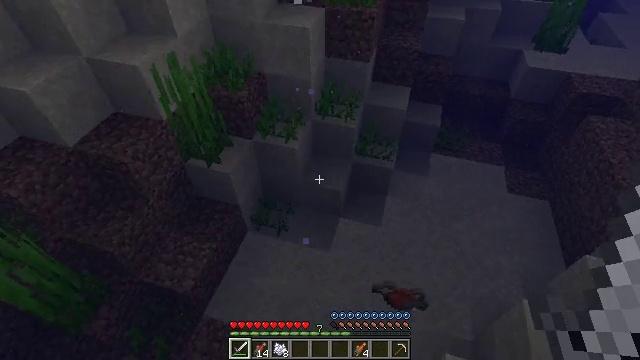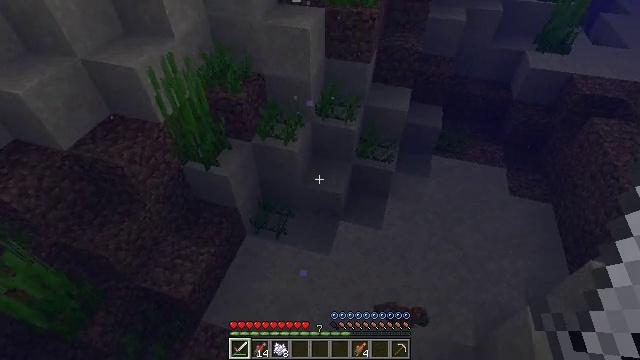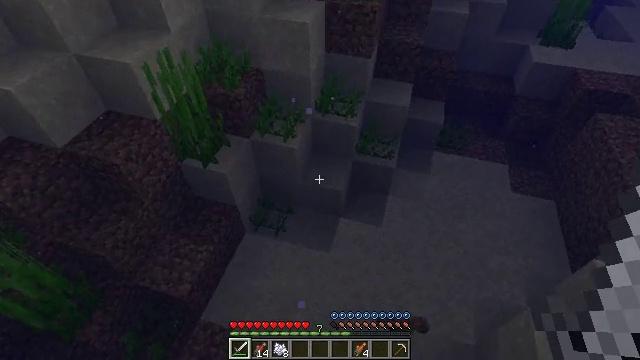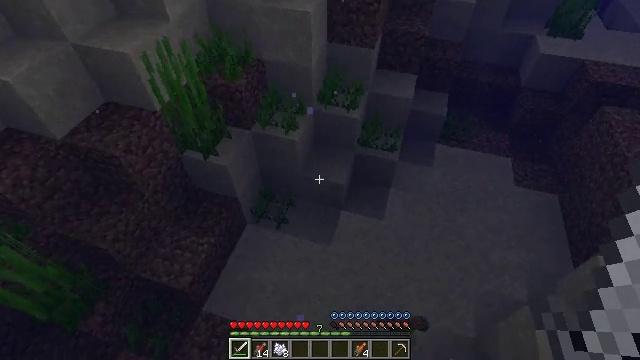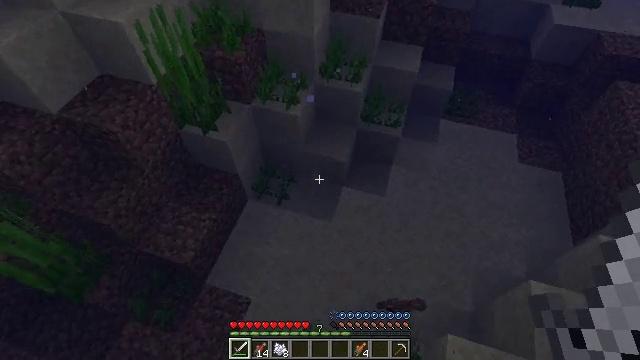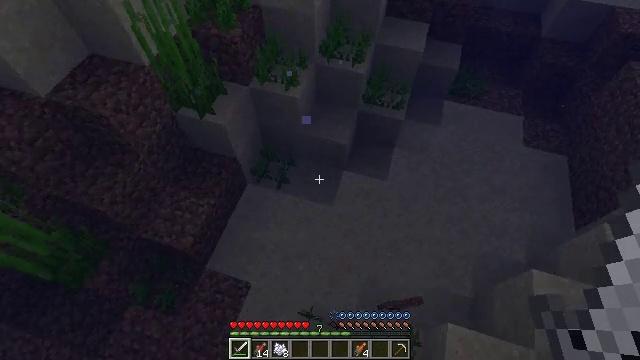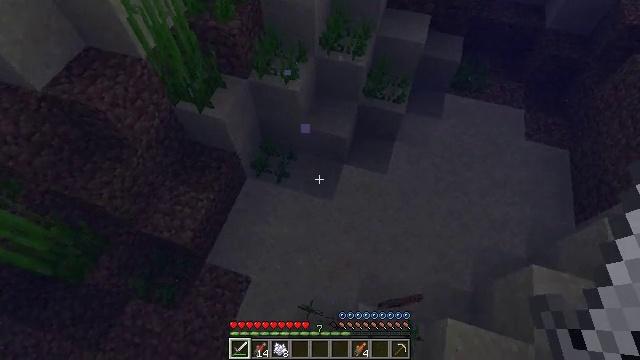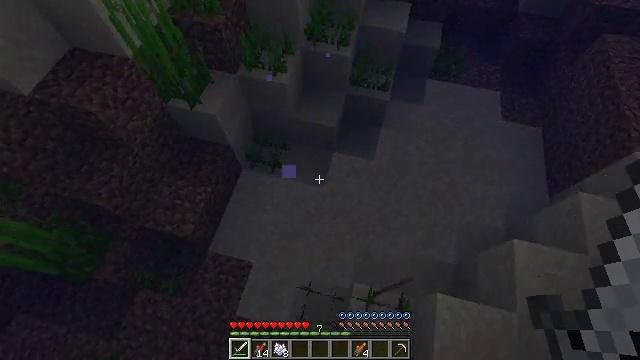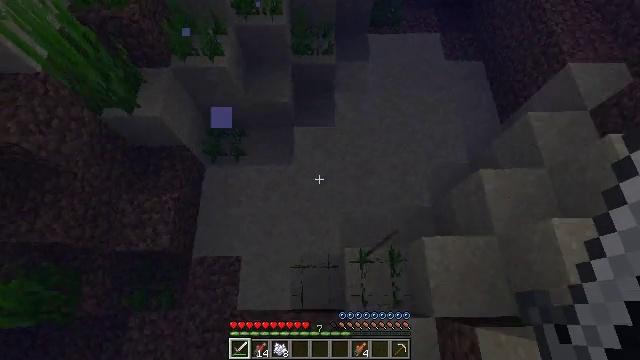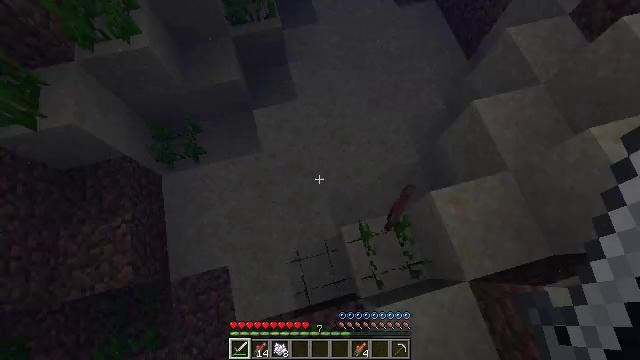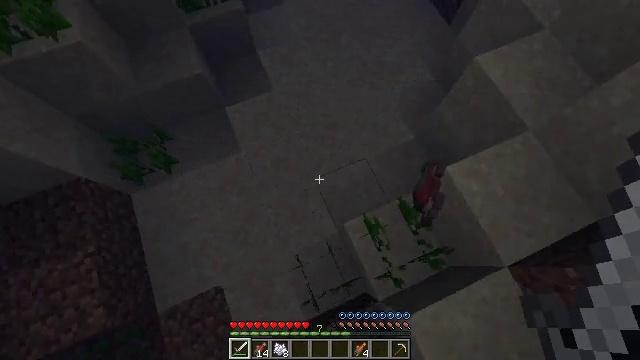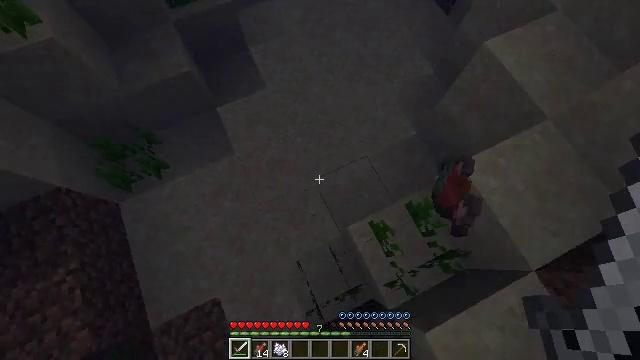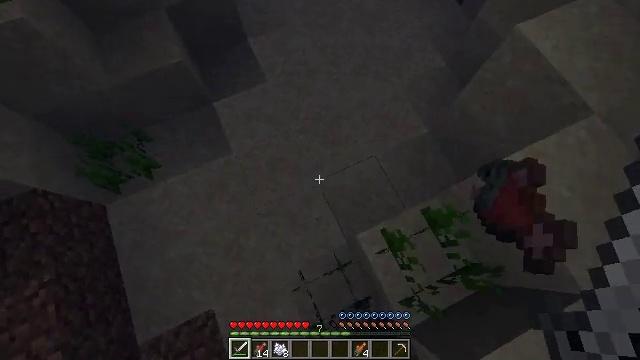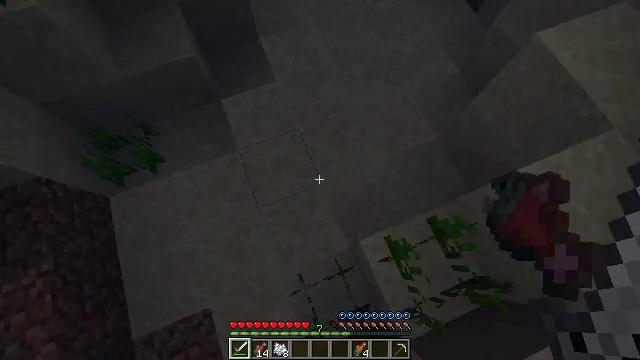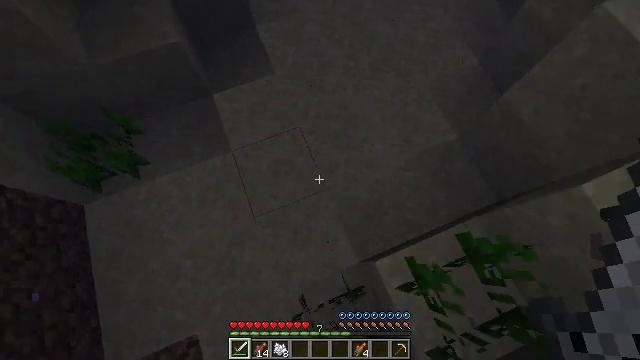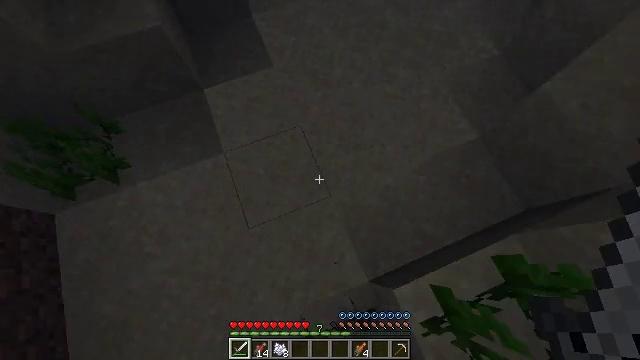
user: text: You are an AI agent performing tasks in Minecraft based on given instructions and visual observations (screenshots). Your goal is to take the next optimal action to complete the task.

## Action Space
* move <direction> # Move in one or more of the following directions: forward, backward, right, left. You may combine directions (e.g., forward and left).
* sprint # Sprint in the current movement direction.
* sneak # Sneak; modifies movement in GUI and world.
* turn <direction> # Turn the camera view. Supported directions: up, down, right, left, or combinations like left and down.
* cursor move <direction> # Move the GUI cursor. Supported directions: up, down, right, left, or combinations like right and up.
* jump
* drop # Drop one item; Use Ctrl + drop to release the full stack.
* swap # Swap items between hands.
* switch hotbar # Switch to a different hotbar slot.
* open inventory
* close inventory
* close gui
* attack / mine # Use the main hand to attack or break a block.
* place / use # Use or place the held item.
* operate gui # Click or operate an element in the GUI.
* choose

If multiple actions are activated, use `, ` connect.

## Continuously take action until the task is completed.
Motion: motion action
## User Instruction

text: Hunt a salmon.
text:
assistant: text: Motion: move forward
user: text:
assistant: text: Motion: move forward, turn down
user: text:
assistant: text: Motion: move forward, turn down
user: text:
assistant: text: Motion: move forward, turn down
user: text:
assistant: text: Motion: move forward, turn down
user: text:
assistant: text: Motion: move forward, sprint, turn down
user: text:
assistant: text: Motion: move forward, sprint, turn right and down
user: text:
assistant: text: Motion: move forward, sprint, turn right and down
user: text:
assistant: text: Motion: move forward, sprint, turn right and down
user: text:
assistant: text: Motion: move forward, sprint, turn right and down
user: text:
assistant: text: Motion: move forward, sprint, turn right
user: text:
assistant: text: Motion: move forward, sprint
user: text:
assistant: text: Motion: move forward, sprint, turn left
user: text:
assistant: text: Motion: move forward, sprint
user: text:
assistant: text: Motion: move forward, sprint
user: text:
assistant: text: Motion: move forward, sprint
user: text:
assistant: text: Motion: move forward, sprint
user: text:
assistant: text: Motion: move forward, sprint
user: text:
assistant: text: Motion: move forward, sprint
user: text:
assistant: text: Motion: move forward, sprint, turn up
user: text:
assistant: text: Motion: move forward, sprint, turn left and up
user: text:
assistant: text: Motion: move forward, sprint, turn left and up
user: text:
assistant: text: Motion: move forward, sprint, turn left and up
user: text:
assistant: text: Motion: move forward, sprint, turn left and up
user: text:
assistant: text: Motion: move forward, sprint, turn left and up
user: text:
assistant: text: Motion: move forward, turn left and up
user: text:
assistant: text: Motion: move forward, turn left and up
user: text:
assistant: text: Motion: move forward, turn left and up
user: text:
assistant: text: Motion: move forward
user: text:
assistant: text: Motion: move forward